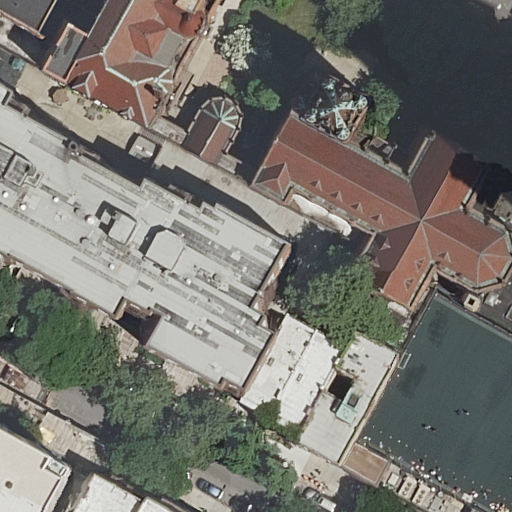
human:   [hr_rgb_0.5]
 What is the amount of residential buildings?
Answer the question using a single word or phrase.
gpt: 10

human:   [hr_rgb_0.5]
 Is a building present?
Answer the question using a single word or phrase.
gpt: yes

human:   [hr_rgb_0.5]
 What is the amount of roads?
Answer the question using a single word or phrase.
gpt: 2

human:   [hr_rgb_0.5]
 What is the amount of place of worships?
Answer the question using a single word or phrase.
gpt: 1

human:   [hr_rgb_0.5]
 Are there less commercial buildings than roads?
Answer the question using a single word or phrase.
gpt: yes

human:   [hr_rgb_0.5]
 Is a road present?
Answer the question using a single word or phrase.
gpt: yes

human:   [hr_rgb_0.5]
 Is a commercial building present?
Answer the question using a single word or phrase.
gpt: no

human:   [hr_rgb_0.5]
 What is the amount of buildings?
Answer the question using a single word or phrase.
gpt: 11

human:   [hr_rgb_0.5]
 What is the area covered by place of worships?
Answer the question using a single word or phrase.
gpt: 182m2

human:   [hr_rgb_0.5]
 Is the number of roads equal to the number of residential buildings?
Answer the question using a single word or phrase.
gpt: no

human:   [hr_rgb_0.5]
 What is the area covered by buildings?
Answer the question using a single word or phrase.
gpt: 6913m2

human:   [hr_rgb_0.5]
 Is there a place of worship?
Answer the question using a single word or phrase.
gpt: yes

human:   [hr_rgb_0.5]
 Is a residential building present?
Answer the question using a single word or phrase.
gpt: yes

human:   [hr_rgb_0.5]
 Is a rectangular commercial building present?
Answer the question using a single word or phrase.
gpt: no

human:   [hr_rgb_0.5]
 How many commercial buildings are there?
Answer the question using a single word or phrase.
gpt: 0

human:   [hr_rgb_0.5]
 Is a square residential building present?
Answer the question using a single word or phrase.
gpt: no

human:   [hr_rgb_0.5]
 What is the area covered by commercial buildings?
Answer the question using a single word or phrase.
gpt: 0m2

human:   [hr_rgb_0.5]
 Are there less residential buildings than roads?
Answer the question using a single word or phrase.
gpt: no

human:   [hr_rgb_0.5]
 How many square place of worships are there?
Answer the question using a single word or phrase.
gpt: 0

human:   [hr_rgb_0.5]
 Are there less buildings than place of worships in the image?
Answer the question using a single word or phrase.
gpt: no

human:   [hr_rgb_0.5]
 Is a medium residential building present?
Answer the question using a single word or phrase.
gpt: yes

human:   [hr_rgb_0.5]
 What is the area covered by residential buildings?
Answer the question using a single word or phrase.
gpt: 6731m2

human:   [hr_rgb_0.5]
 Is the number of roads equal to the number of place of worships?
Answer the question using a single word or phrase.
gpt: no

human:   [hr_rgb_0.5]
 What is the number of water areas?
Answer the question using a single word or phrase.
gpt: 0

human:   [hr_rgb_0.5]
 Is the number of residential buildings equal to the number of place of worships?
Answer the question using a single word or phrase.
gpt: no

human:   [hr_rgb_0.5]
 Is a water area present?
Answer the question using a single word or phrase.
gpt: no

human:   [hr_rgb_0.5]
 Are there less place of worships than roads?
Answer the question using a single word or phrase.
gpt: yes

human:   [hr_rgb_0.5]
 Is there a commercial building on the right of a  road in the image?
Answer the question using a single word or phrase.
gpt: no

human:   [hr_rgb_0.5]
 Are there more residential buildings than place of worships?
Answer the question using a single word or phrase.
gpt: yes

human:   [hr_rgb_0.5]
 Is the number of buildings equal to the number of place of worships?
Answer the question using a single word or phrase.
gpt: no

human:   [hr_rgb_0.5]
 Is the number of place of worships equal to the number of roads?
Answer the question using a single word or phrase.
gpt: no

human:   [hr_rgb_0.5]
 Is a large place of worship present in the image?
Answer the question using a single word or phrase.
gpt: no

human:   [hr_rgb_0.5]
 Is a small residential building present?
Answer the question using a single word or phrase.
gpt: yes

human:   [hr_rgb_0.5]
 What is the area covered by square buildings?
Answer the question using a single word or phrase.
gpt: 0m2

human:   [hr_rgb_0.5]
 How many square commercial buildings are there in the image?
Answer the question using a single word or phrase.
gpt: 0

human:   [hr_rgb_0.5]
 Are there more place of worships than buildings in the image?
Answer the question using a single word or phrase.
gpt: no

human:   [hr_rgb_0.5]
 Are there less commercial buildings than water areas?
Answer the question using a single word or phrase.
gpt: no

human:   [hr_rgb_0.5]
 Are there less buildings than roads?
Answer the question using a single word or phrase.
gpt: no

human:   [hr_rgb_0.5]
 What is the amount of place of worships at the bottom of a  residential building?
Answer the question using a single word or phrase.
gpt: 1

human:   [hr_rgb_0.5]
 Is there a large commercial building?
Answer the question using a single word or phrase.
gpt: no

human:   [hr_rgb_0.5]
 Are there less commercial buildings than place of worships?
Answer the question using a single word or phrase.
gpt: yes

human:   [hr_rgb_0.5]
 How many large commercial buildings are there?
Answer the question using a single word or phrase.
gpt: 0

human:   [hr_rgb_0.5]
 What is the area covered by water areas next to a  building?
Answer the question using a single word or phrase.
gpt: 0m2

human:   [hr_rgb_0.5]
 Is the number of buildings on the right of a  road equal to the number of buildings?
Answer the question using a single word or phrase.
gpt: no

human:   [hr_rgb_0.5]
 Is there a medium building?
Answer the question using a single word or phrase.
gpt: yes

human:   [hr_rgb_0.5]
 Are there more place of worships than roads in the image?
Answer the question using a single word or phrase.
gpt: no

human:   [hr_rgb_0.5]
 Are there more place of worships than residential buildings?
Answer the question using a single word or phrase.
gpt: no

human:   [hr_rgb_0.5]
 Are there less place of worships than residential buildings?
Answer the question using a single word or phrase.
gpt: yes

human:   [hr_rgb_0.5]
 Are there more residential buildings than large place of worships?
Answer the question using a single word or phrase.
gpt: yes

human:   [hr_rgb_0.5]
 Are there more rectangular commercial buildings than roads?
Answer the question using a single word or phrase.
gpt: no

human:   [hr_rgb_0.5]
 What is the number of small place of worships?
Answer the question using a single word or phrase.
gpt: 0

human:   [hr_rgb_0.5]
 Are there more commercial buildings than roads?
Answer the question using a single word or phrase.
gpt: no

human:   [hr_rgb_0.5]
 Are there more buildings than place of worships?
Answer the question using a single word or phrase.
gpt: yes

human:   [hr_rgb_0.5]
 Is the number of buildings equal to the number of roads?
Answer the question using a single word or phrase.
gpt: no

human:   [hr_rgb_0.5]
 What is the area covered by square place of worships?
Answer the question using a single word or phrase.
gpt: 0m2

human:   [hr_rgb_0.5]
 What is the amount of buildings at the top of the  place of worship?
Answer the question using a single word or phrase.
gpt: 3

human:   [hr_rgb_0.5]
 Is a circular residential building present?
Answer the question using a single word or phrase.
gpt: no

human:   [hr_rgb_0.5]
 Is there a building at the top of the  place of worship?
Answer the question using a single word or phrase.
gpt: yes

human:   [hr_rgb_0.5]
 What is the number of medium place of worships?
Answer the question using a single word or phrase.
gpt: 1

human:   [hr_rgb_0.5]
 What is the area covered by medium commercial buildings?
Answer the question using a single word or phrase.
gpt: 0m2

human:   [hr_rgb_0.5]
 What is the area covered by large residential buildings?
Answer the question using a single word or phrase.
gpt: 5228m2

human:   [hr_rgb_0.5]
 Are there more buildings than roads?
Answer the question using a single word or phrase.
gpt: yes

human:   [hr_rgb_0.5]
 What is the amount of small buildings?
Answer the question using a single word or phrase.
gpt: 3

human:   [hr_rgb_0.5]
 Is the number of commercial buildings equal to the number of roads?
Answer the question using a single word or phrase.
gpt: no